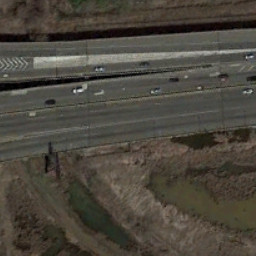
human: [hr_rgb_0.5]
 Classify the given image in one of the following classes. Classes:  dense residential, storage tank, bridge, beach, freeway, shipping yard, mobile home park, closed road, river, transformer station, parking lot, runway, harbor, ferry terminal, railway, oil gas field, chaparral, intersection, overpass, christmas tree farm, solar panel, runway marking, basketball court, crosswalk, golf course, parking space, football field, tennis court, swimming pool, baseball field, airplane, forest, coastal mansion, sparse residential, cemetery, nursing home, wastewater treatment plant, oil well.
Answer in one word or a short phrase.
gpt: overpass